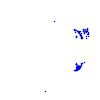
Particle: proton